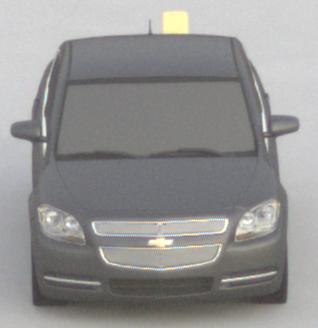
Make: Chevrolet
Model: Malibu 2.4
Detailed model: Malibu
Model produced from: 2012/07
Model produced until: 2014/08
Doors: 4
Color: gray
Road condition: dry road
Daytime: sunrise or sunset
Contrast: low contrast